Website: home-depot
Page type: account-selection
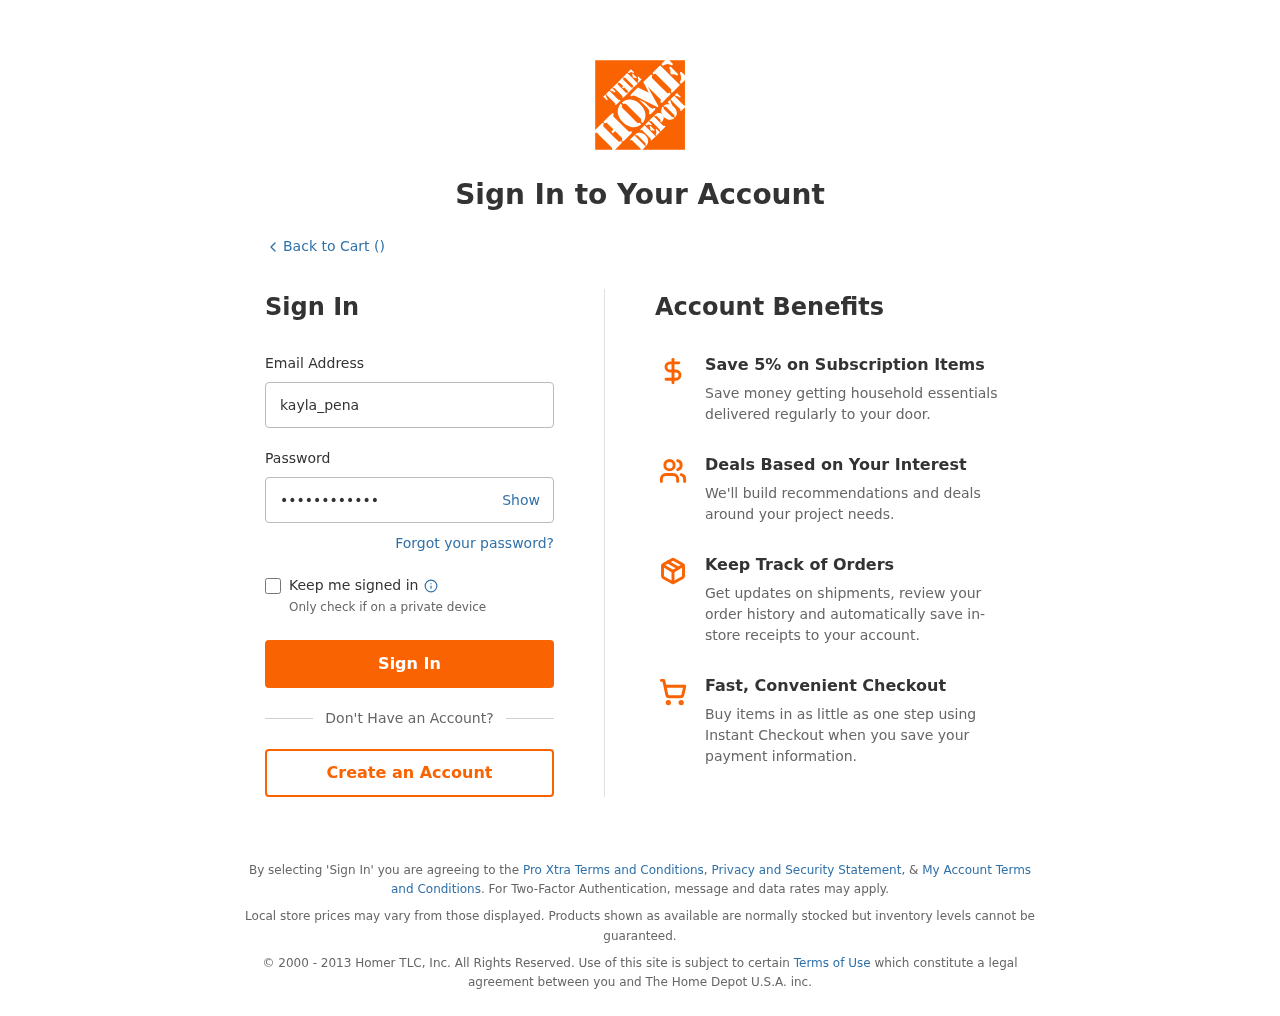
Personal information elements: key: PII_LOGIN_USERNAME
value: kayla_pena